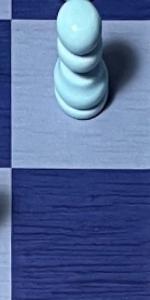
Label: Empty